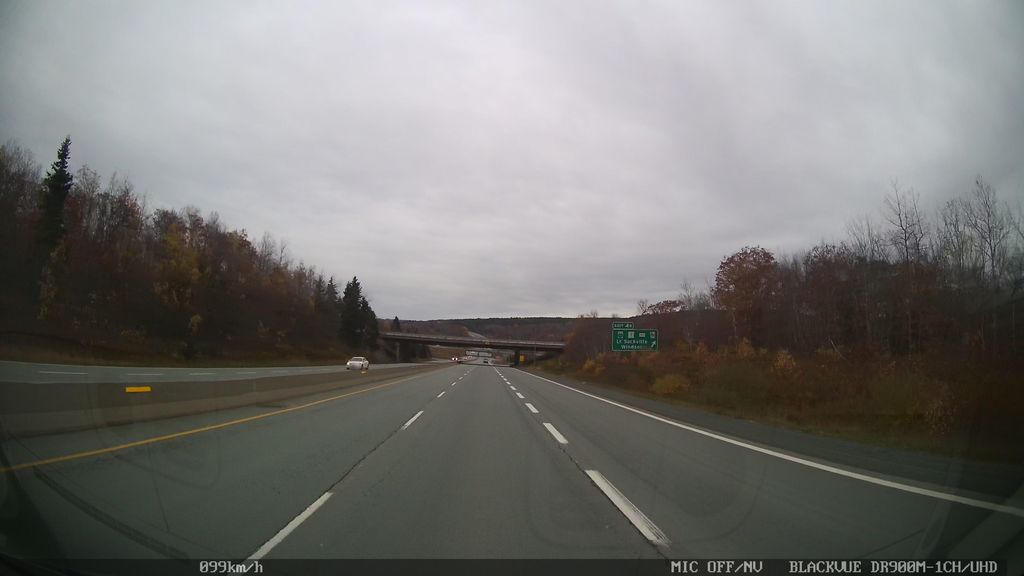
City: halifax